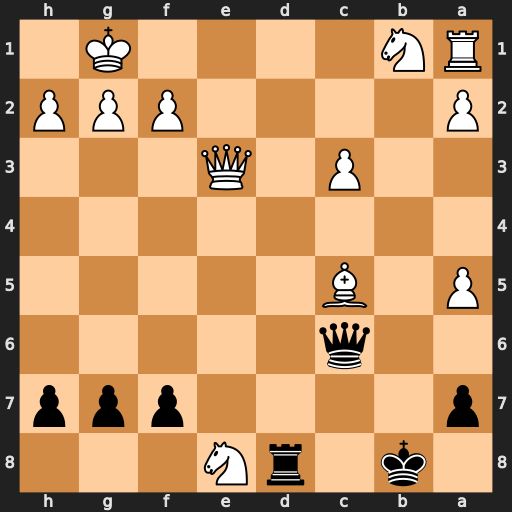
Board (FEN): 1k1rN3/p4ppp/2q5/P1B5/8/2P1Q3/P4PPP/RN4K1
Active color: b
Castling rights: -
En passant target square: -
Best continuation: Rd1+ Qe1 Rxe1#